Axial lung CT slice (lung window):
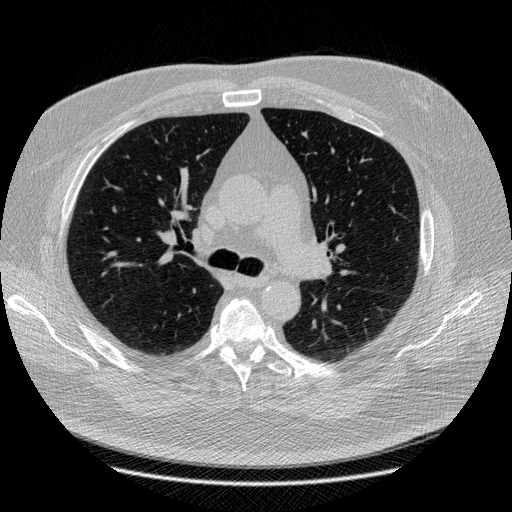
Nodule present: no